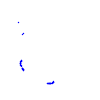
Particle: proton